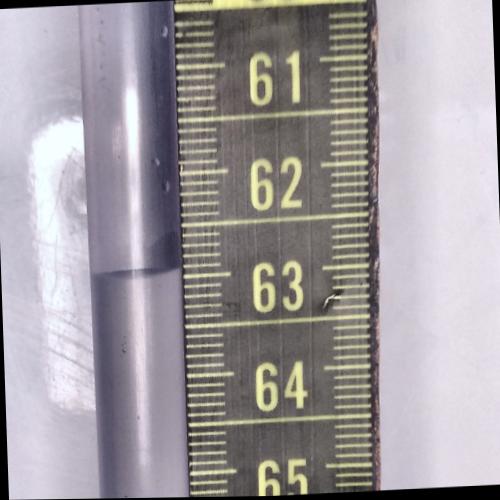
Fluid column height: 62.9 cm